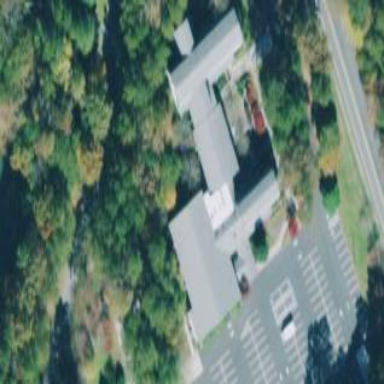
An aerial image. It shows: Building that serves as place of worship.